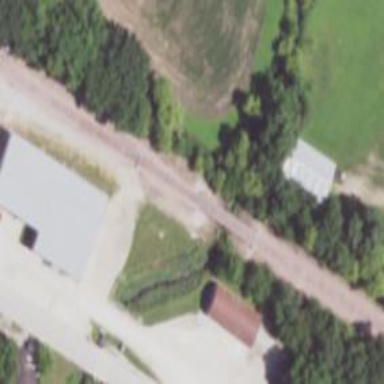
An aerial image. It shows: Railway track.